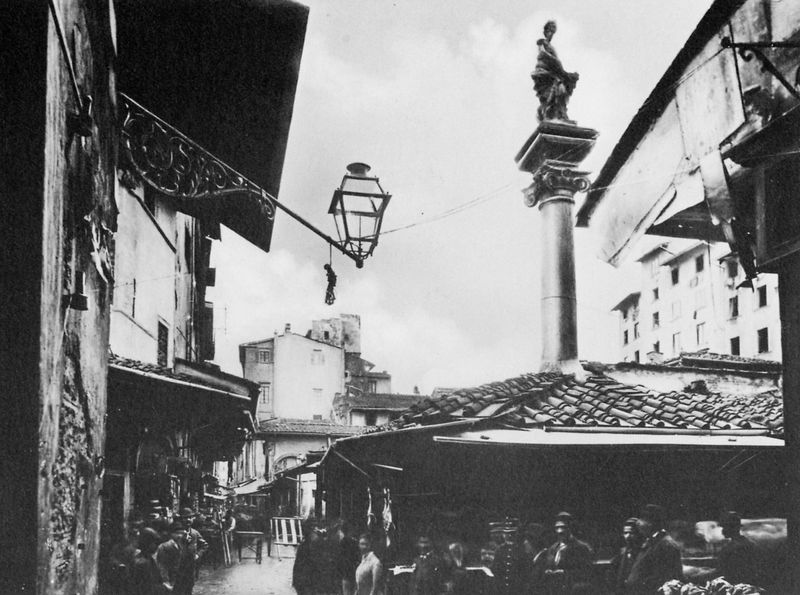
Titel: Der alte Markt
Künstler: Gebrüder Alinari
Schlagwörter: himmel, mann, schatten, weiß, frauen, menschen, stadt, fenster, frau, hell, lampe, laterne, licht, männer, schwarz, strasse, szene, säule, dach, gebäude, wand, mensch, sockel, häuser, figur, personen, england, dachziegel, statue, fassade, gasse, italien, mauer, markt, platz, vorsprung, foto, fotografie, photographie, eisen, schild, verkauf, polizist, kapitell, photo, ionisch, marktplatz, london, maria, mariensäule, bude, gaslicht, lomdon, nönch nonne